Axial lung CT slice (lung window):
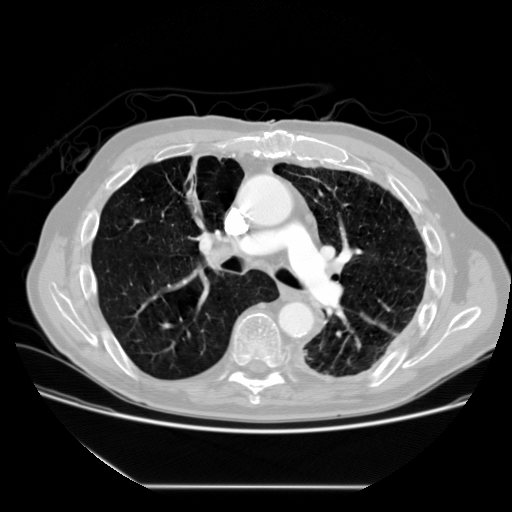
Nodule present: no